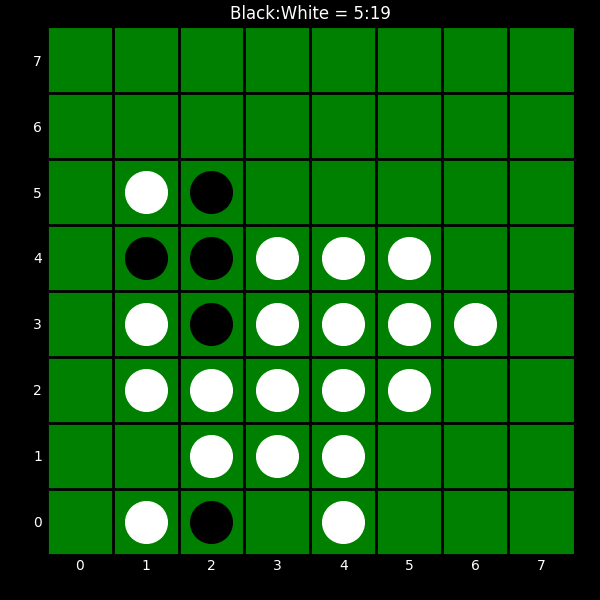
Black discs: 5
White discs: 19